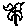
Label: flower